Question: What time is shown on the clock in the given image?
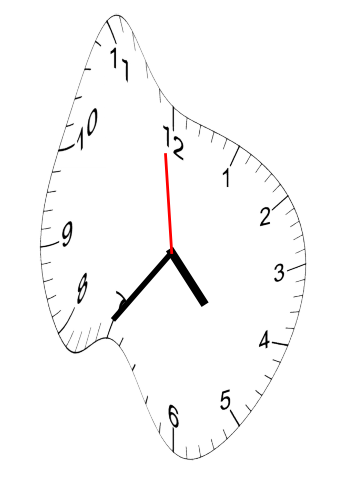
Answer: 04:35:59